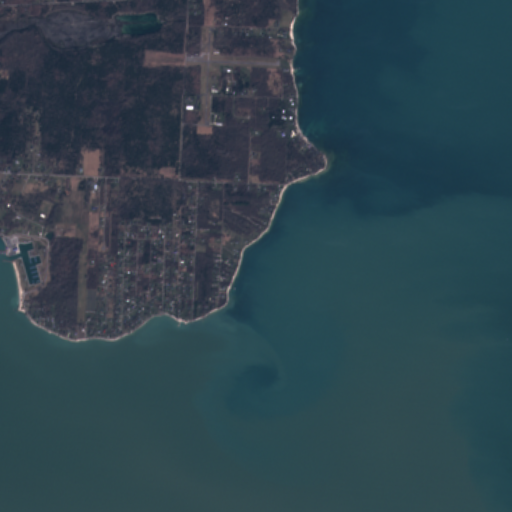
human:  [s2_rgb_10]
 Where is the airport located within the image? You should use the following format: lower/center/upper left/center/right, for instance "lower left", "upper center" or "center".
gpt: The airport is located in the upper center of the image.
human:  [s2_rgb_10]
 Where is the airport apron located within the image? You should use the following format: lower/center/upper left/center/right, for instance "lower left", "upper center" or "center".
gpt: The airport apron is located in the upper center of the image.
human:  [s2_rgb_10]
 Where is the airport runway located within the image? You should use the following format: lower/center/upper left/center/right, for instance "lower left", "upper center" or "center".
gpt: The airport runway is located in the upper center of the image.
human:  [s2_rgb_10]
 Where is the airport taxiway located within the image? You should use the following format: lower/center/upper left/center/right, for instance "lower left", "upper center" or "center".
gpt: The airport taxiway is located in the upper center of the image.
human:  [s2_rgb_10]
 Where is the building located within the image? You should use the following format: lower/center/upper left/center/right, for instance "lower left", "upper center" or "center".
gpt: There is no building in the image.